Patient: sex M, age 42
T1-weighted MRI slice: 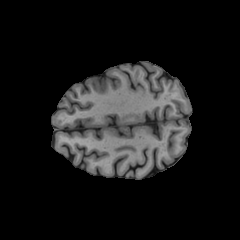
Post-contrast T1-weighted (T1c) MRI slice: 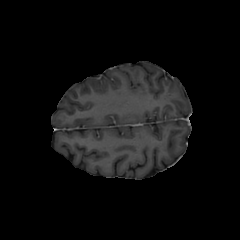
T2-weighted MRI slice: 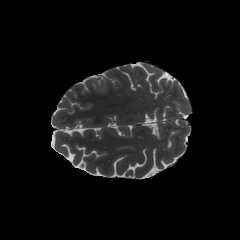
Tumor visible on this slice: no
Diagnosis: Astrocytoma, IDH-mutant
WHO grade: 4